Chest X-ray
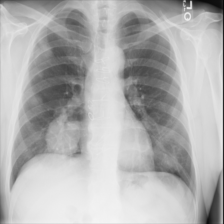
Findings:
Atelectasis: negative
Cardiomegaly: negative
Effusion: negative
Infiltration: negative
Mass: positive
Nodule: positive
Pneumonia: negative
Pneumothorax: negative
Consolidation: negative
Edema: negative
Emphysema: negative
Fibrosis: negative
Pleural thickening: negative
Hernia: negative